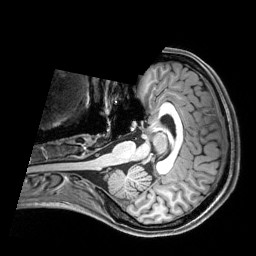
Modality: T1w
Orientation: axial
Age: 25
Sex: female